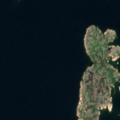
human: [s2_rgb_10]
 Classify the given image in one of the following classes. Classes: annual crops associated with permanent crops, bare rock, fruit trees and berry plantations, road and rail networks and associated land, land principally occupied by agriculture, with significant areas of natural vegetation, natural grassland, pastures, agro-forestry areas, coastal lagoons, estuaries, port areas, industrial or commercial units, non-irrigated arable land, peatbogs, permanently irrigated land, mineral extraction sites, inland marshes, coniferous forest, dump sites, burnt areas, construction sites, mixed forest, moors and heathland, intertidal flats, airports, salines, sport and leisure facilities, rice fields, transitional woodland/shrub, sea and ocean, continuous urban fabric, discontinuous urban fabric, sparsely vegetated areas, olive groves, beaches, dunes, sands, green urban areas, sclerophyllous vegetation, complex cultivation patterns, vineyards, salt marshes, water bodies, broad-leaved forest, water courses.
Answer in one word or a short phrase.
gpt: bare rock, sea and ocean